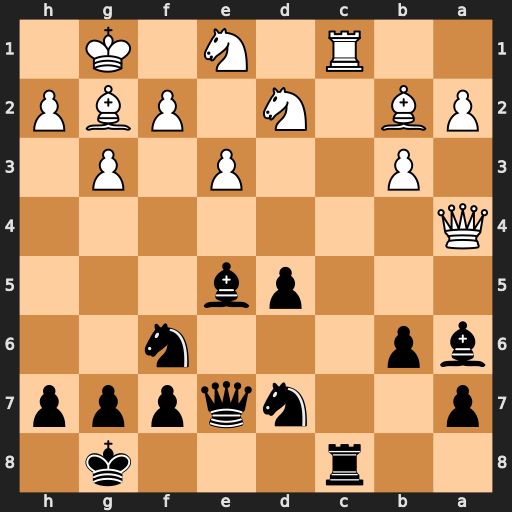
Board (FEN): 2r3k1/p2nqppp/bp3n2/3pb3/Q7/1P2P1P1/PB1N1PBP/2R1N1K1
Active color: b
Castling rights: -
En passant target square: -
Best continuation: Bxb2 Rxc8+ Bxc8